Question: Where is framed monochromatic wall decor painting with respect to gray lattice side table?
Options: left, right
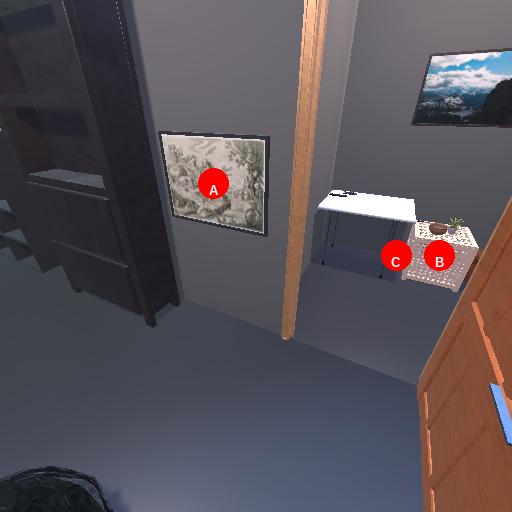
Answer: left